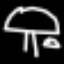
Label: mushroom